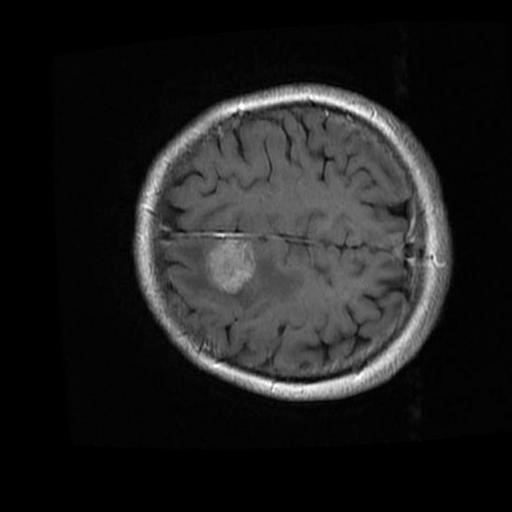
Label: brain_menin